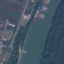
Land use / land cover: River